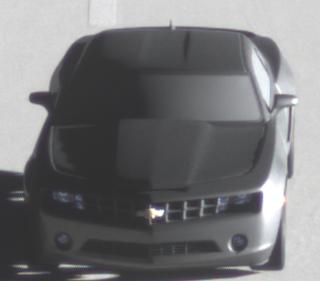
Make: Chevrolet
Model: Camaro Cabriolet 6.2 V8
Detailed model: Camaro (V) Coupé
Model produced from: 2011/09
Model produced until: 2014/02
Doors: 2
Color: gray
Road condition: dry road
Daytime: sunrise or sunset
Contrast: high contrast